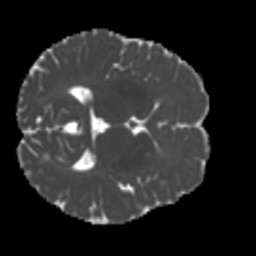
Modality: MD
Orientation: axial
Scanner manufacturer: siemens
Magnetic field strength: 3 T
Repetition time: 4 s
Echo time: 0.0594 s